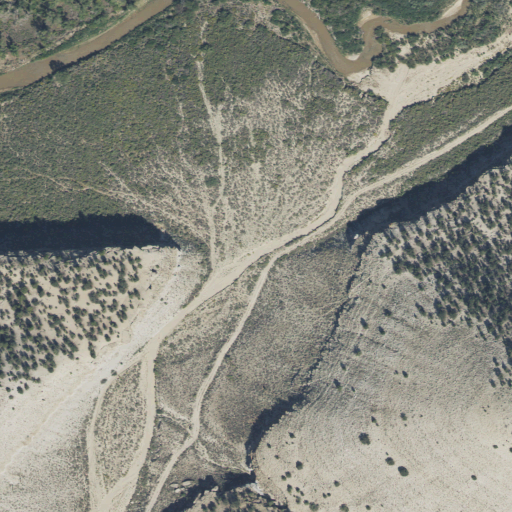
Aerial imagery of valley in Utah named Sams Canyon containing shrub, evergreen forest, herbaceous wetlands, and low intensity development